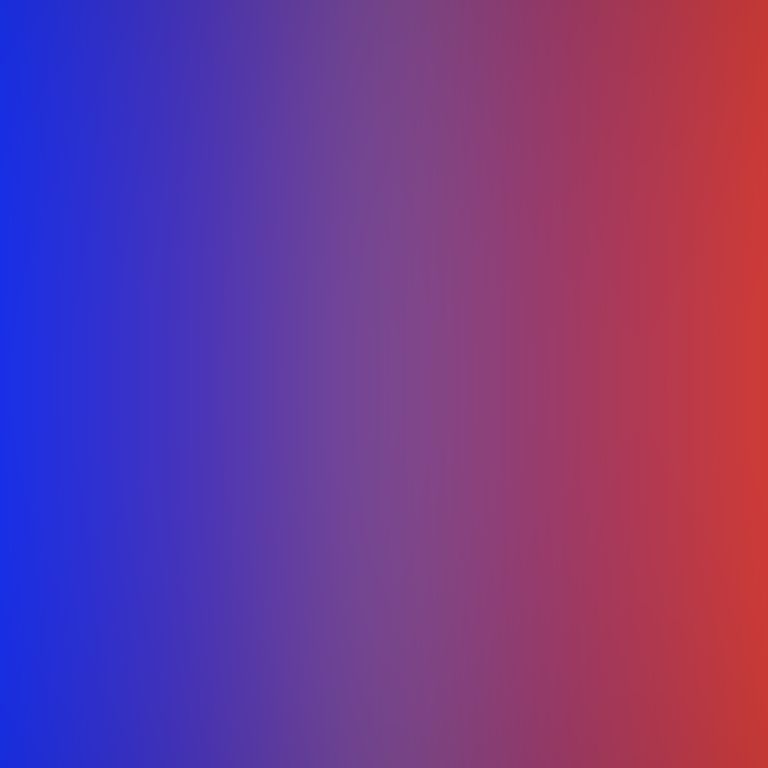
Abstract light effect, smooth gradient from deep blue to vibrant red, calm atmosphere, soft glow, no room, no furniture, no objects.